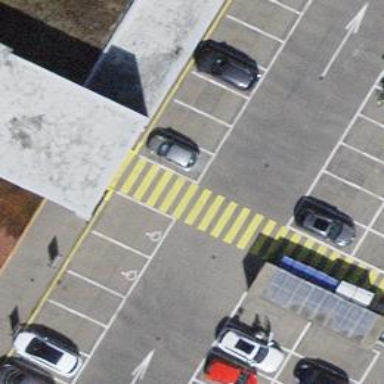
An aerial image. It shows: Uncontrolled zebra crossing on the road.